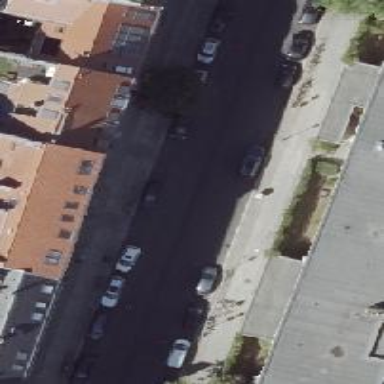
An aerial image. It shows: Parallel parking lane.